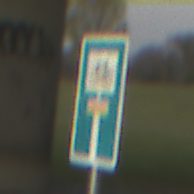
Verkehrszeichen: SackgasseRadverkehrDurchlaessig
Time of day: SunriseSunset
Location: Outdoor (Suburban)
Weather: PartlyCloudy
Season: NotSpecified
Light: Natural